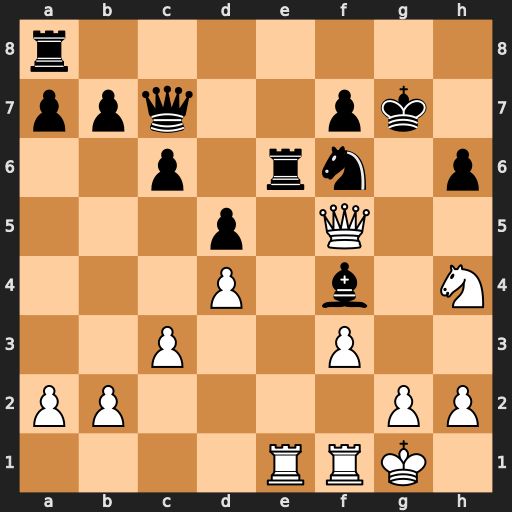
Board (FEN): r7/ppq2pk1/2p1rn1p/3p1Q2/3P1b1N/2P2P2/PP4PP/4RRK1
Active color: w
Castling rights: -
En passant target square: -
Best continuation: Rxe6 fxe6 Qg6+ Kf8 Qxf6+